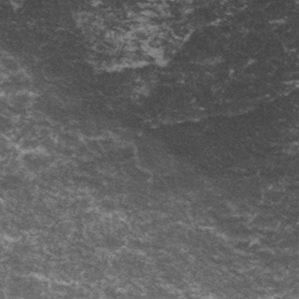
Label: frost